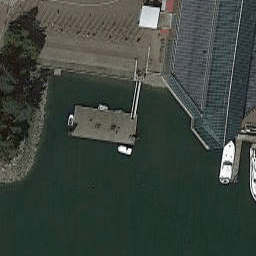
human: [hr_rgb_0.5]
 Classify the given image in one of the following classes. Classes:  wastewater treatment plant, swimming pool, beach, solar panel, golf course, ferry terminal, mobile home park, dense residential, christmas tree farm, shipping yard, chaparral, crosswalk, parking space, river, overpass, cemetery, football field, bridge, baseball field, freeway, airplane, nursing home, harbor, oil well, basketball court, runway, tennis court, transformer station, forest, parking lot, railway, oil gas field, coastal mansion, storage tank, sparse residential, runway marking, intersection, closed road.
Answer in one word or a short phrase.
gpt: ferry terminal